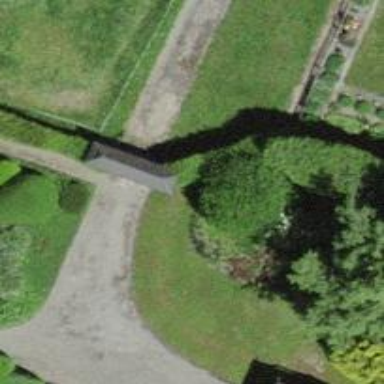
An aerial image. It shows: Gate.